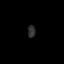
Tissue: prostate
Cell type: T cells
Senescence score: 0.2472
Nuclear area (px): 94
Mean DAPI intensity: 45.819